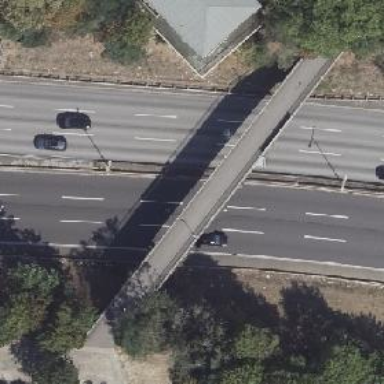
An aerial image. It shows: Bridge with beam structure.